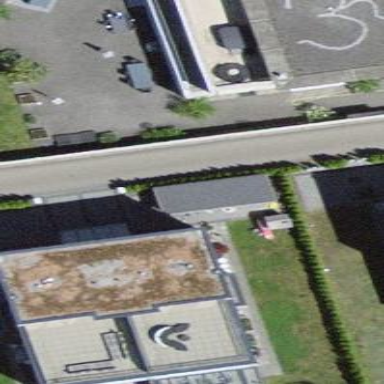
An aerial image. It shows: Terrace building.